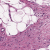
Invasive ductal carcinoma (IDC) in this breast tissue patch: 0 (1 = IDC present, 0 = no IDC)